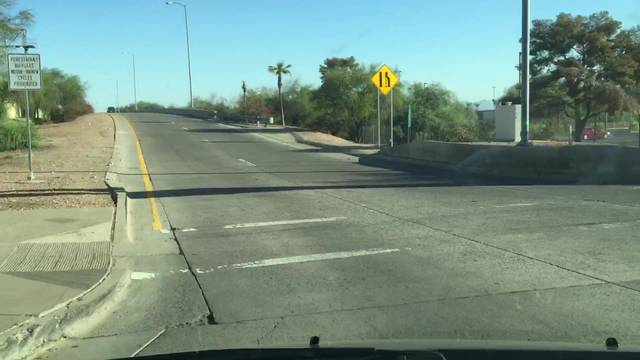
Region: United States
Coordinates: 33.378, -111.967